Question: I am trying to release a custom view that utilizes <URL> but I don't know how I should add their code to my git repository. Should I submodule it?
Here is the UIView if anyone is interested:

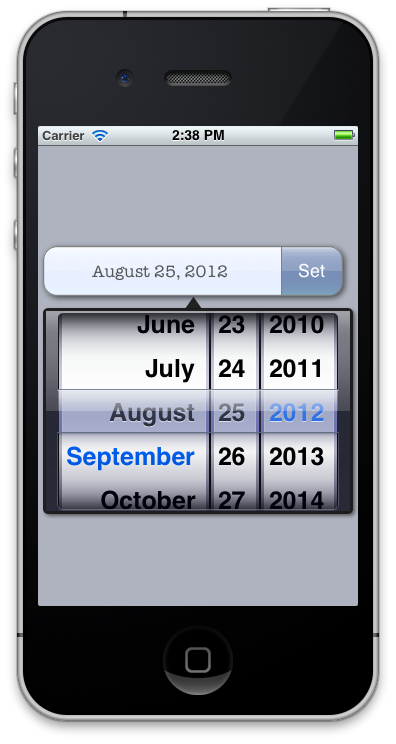
Answer: Of course you could add them as submodules so it boils down to more of a personal opinion.
In my opinion submodules are overused. I would use it only to in a case where I want to break a specific project into smaller projects. So let's say I have a large project but a specific part of it can be usefull by itself. In that case I could create a submodule so people that is only intersted in that part can fork/clone it.
In your case where you are only using it in your app the best way is probably to copy the files into your repo, not using submodules. In that case It may be a good idea to add them to a vendor folder just to make it clear that it's part of a separate project you are using here.
Let's say that in the future the project gets updated and breaks the API or cause other problems. You better have a static version of the file you have tested with your application than leaving it open for anyone to update the submodule to a version of those libraries that might be not supported by your application.